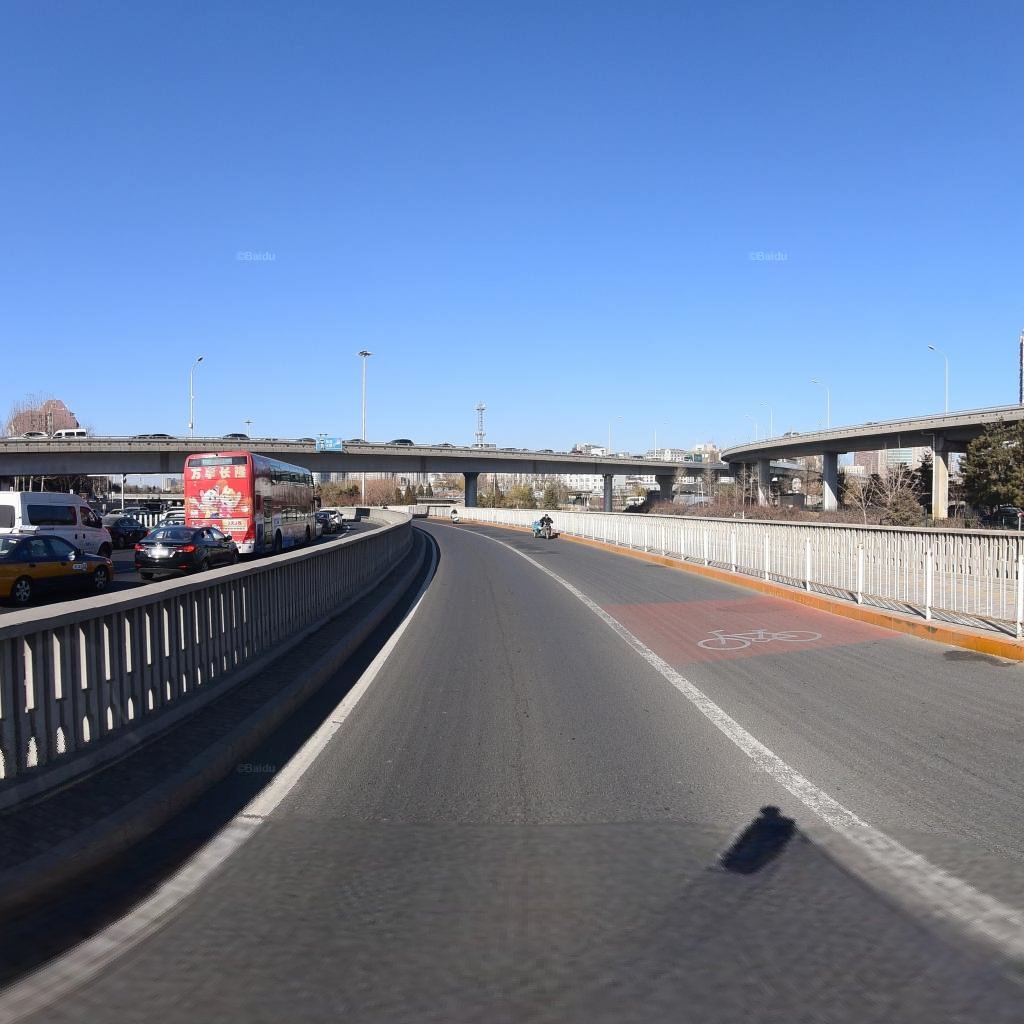
Region: Dongcheng
Road damage annotations: longitudinal crack